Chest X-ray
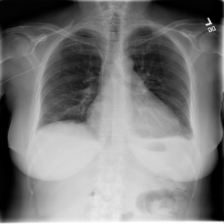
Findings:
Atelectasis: negative
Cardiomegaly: negative
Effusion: positive
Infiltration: negative
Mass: negative
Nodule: negative
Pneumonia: negative
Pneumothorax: negative
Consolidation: negative
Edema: negative
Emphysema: negative
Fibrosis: negative
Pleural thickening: negative
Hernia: negative